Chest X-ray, AP view. Patient: 32 years old, sex F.
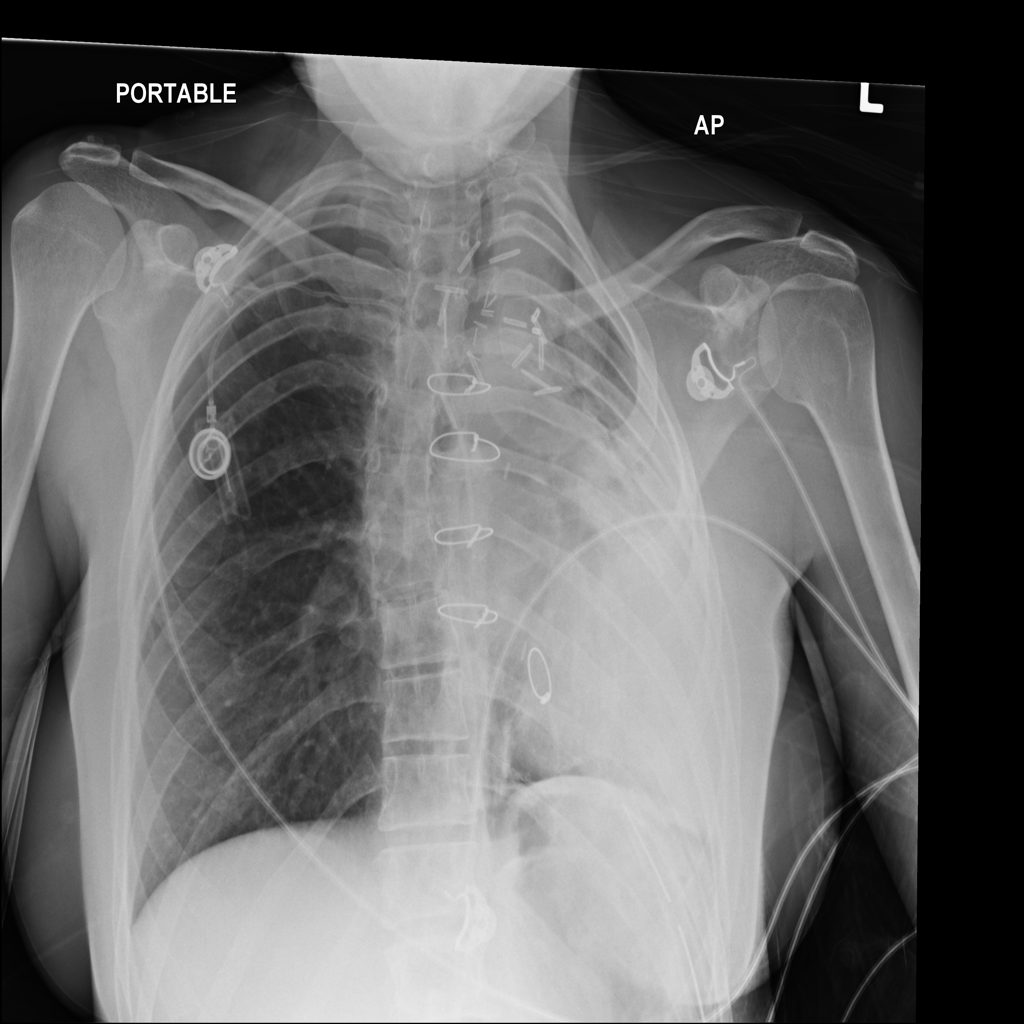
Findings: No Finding